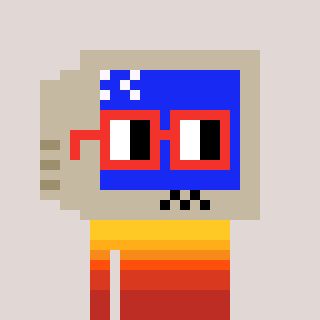
a pixel art character with square red glasses, a old monitor-shaped head and a darkpink-colored body on a warm background